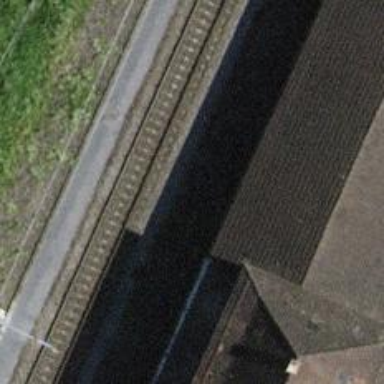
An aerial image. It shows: Railway service station.